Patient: sex F, age 35
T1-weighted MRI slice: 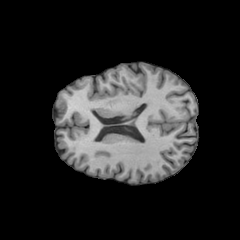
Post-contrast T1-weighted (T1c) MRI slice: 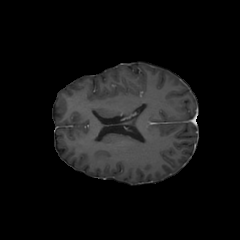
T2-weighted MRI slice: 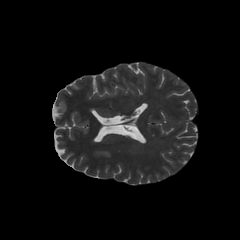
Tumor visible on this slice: no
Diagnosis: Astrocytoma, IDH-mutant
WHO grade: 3